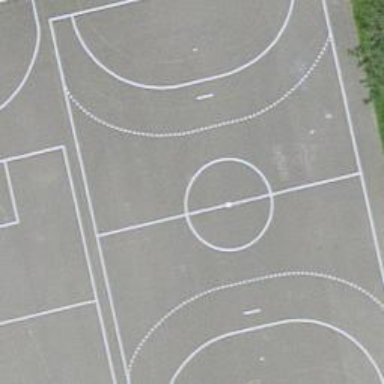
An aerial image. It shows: Concrete soccer pitch for sports and leisure activities.